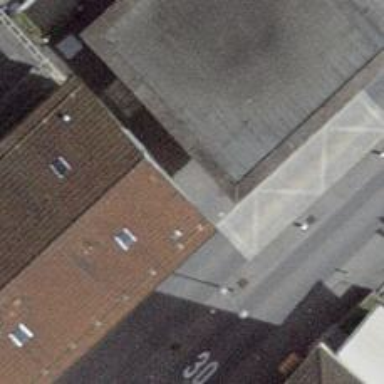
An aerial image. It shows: Post box.